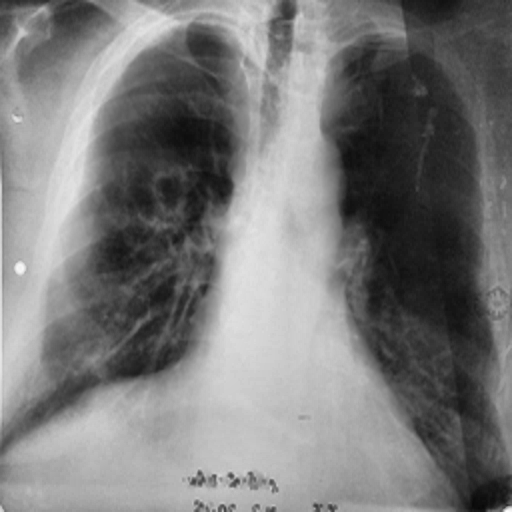
Finding: TUBERCULOSIS